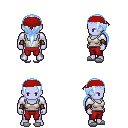
a pixel art fantasy rpg character, male body template, dark elf, purple skin, white pirate shirt, red pants, white cyan ponytail hairstyle, red bandana, cloth bracers, white slippers, four views (front, back, left, right), 2x2 character sprite sheet, small pixel art, hard edges, no anti-aliasing